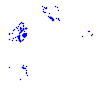
Particle: proton